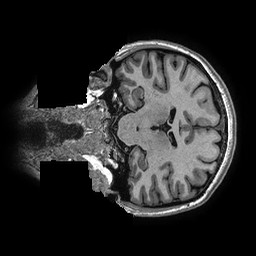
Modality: T1w
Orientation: coronal
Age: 30
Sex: female
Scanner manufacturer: ge
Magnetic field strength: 3 T
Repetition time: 0.006952 s
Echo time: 0.00292 s